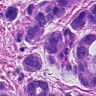
Metastatic tissue present: yes